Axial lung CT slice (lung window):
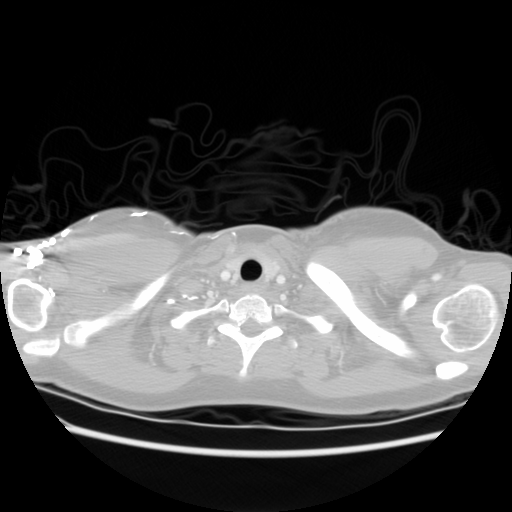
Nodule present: no